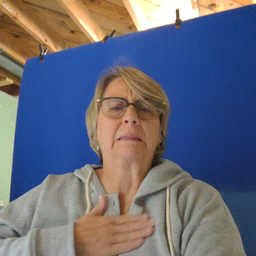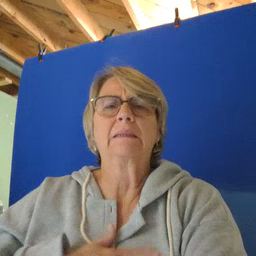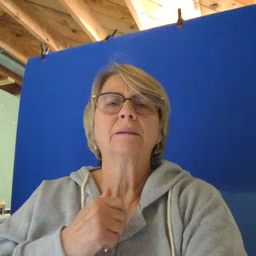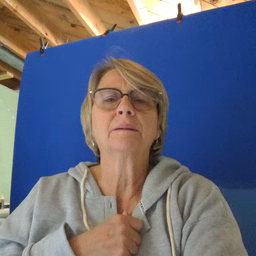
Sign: please